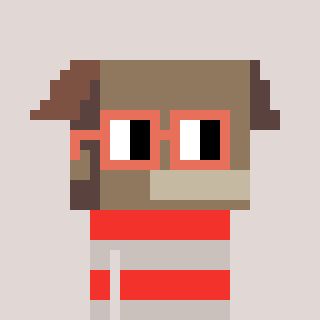
a pixel art character with square orange glasses, a box-shaped head and a foggrey-colored body on a warm background